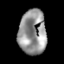
Tissue: lung
Cell type: Epithelial cells
Senescence score: 0.1733
Nuclear area (px): 1197
Mean DAPI intensity: 148.899